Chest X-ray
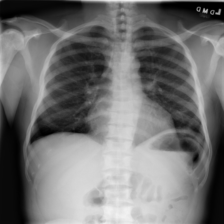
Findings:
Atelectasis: positive
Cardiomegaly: negative
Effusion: negative
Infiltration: negative
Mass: negative
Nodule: negative
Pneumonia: negative
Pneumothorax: negative
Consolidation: negative
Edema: negative
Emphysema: negative
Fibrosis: negative
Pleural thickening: negative
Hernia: negative